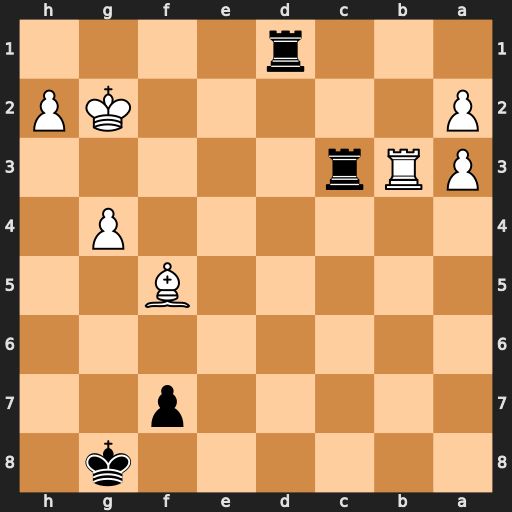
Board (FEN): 6k1/5p2/8/5B2/6P1/PRr5/P5KP/3r4
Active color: b
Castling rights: -
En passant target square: -
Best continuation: Rd2+ Kf1 Rc1#